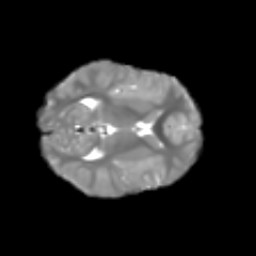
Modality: T2w
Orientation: axial
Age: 6
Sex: female
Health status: healthy